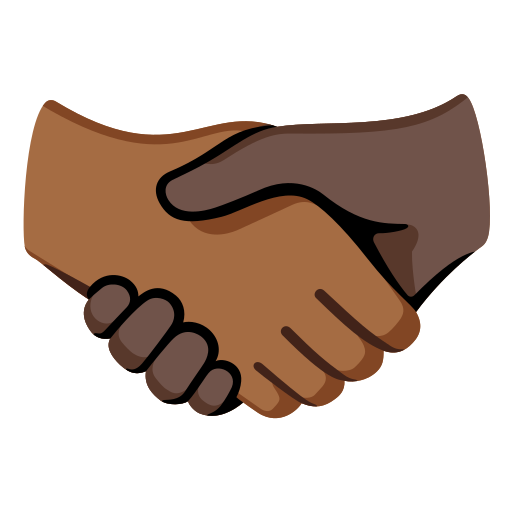
Emoji: 🫱🏾‍🫲🏿